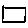
Label: square